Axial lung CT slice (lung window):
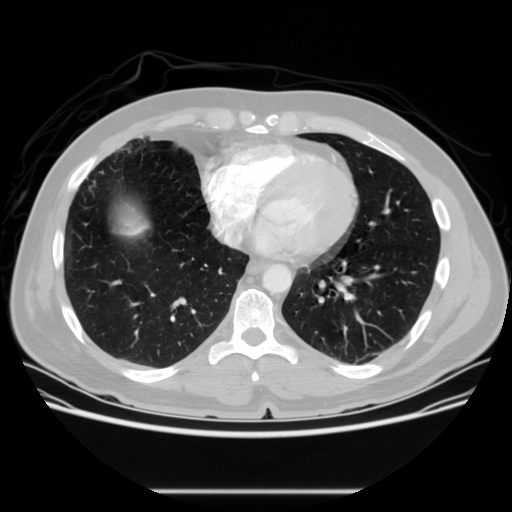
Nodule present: no